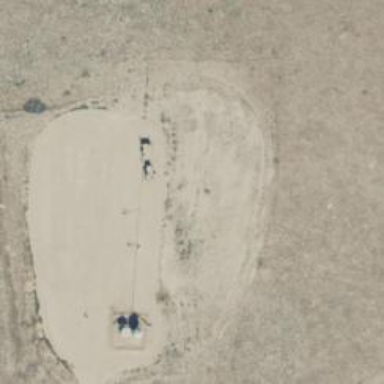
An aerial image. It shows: Petroleum well that is man-made.